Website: slack
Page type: billing-address
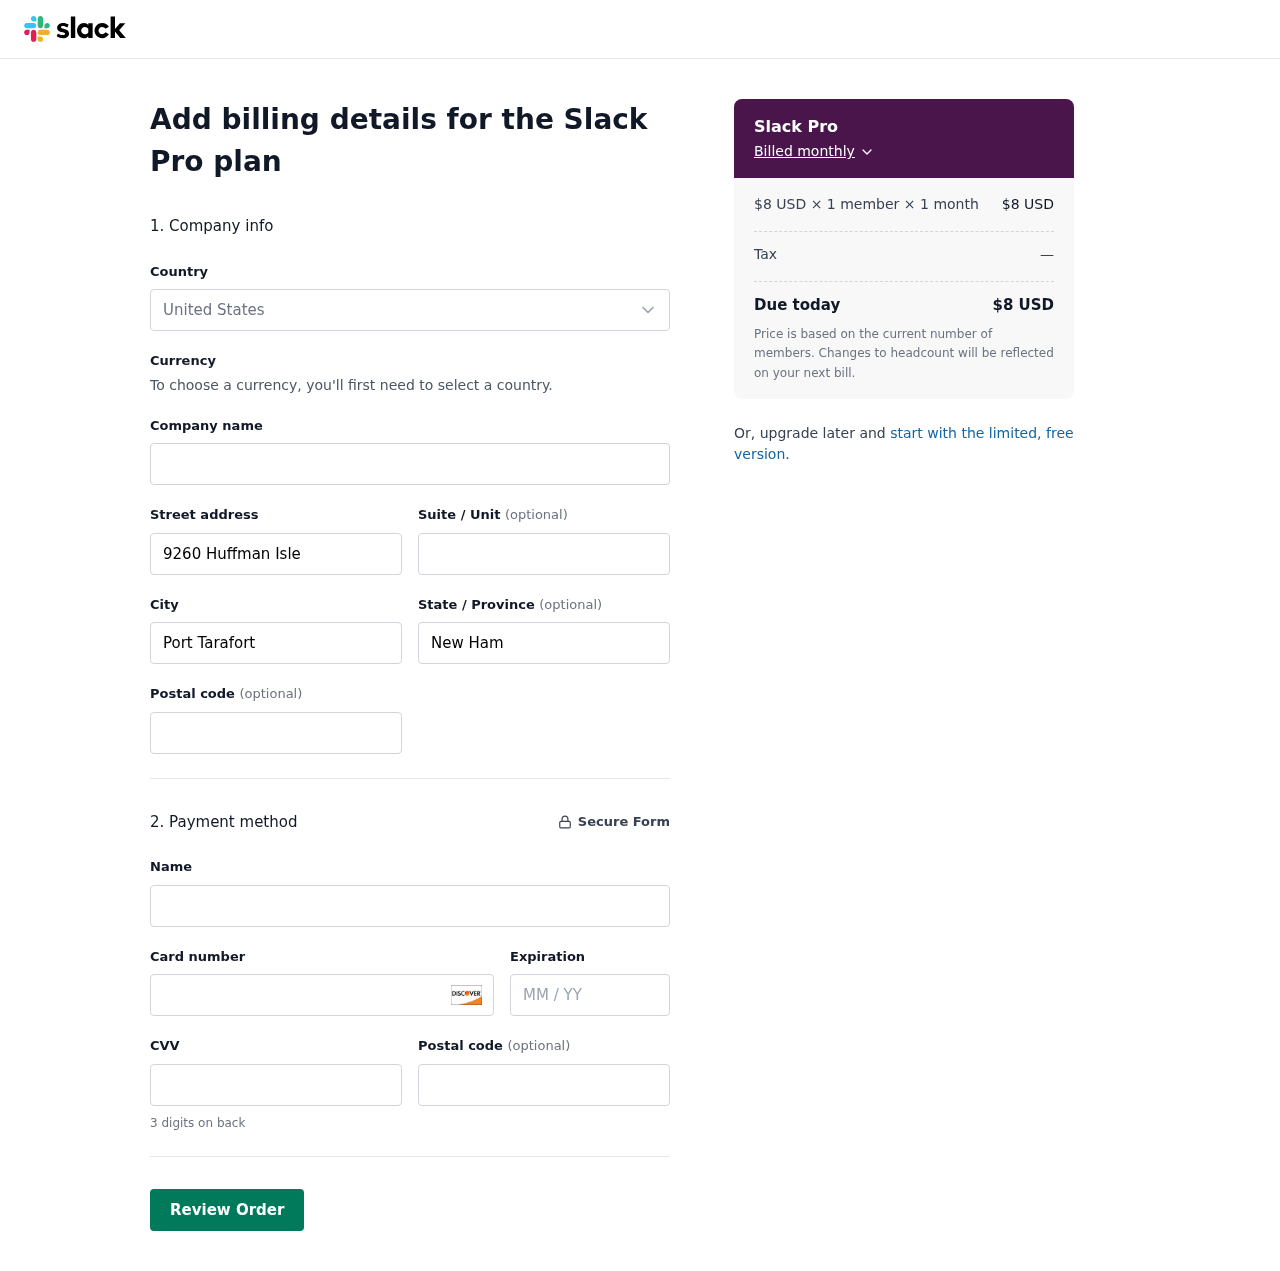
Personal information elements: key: PII_CARD_CVV
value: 798
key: PII_CARD_EXPIRY
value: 06/29
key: PII_CARD_NUMBER
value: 6011 9494 1445 5008
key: PII_CITY
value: Port Tarafort
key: PII_COUNTRY
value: United States
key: PII_FULLNAME
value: Amber Mercado
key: PII_POSTCODE
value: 99689
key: PII_STATE
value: New Hampshire
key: PII_STREET
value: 9260 Huffman Isle
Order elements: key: ORDER_PLAN_PRICE
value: $8 USD
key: ORDER_NUM_MEMBERS
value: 1 member
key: ORDER_NUM_MONTHS
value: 1 month
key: ORDER_SUBTOTAL
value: $8 USD
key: ORDER_TAX
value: —
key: ORDER_TOTAL
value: $8 USD